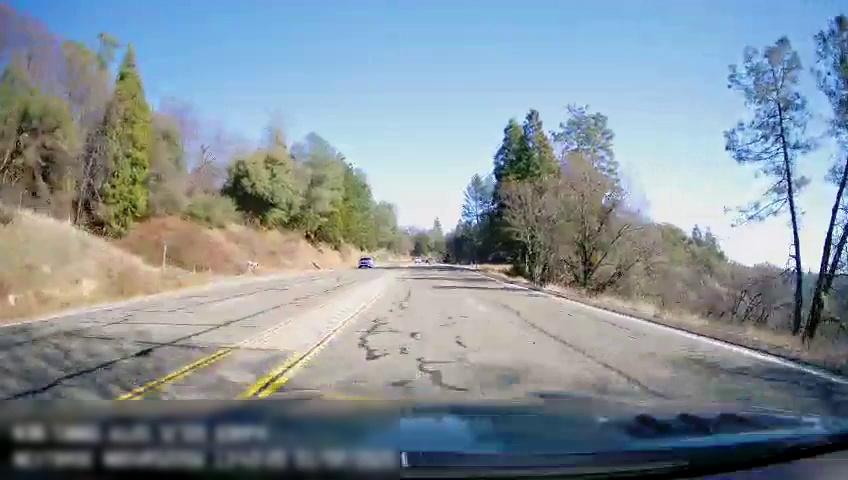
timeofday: Day
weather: Sunny
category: Drivable Space
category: Vehicles | SUV
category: Lanes | Opposite Lane
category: Lanes | Current Lane
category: Lanes | Alternate Lane
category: Lanes | Current Lane
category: Lanes | Alternate Lane
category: Lanes | Opposite Lane
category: Lanes | Opposite Lane